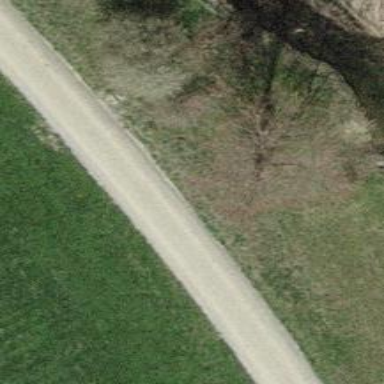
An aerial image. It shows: Track with grade2 pebblestone surface.